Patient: sex M, age 32
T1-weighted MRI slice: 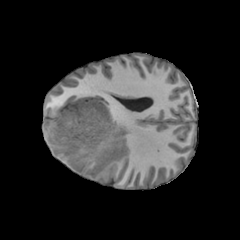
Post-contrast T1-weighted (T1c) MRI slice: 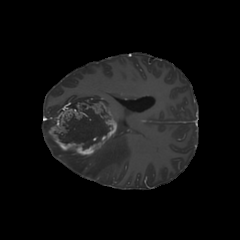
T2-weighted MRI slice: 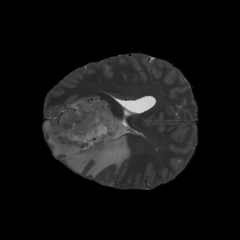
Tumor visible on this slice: yes
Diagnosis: Glioblastoma, IDH-wildtype
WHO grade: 4